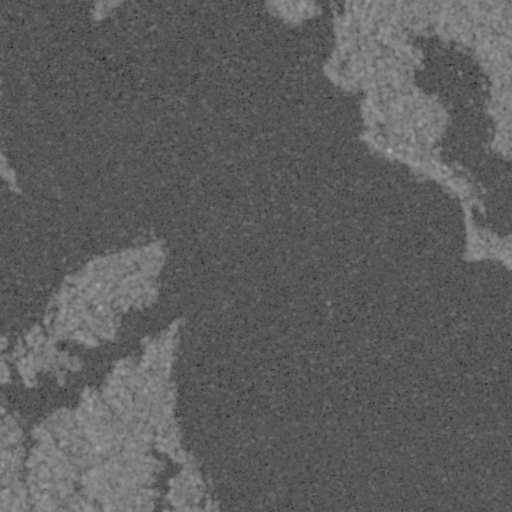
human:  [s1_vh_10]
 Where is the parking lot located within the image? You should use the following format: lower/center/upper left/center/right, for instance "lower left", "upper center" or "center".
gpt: The parking lot is located in the upper right of the image.
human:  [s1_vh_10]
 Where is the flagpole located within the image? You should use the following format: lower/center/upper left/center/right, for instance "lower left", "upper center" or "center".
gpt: The flagpole is located in the upper right of the image.
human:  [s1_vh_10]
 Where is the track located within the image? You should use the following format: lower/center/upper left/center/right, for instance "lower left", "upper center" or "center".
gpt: There is no track in the image.

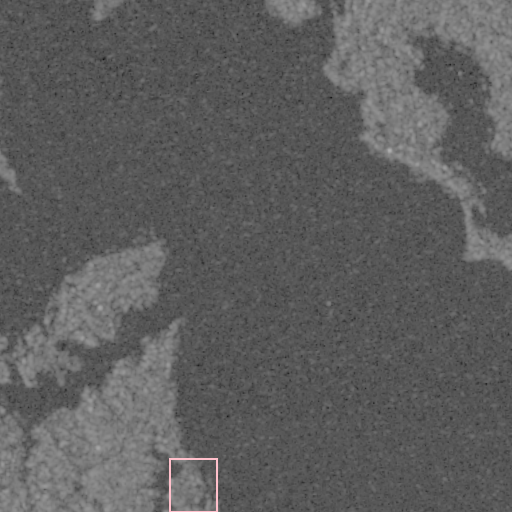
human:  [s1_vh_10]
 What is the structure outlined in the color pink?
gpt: The structure outlined in pink is a park.
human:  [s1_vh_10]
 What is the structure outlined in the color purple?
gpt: There is no purple outline.